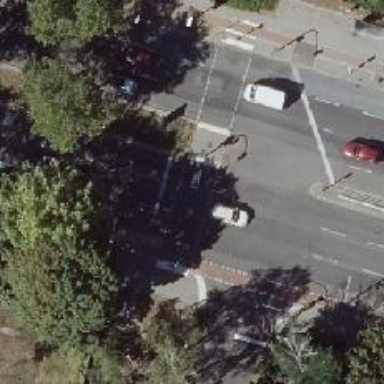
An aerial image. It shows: Crossing with traffic signals.